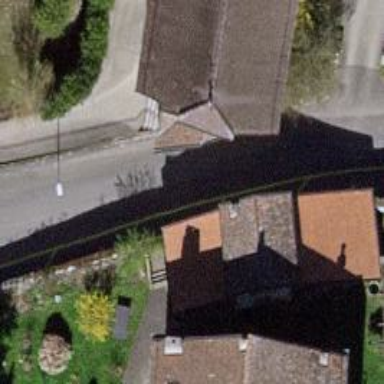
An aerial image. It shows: Residential road with sidewalk on the left side.